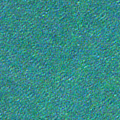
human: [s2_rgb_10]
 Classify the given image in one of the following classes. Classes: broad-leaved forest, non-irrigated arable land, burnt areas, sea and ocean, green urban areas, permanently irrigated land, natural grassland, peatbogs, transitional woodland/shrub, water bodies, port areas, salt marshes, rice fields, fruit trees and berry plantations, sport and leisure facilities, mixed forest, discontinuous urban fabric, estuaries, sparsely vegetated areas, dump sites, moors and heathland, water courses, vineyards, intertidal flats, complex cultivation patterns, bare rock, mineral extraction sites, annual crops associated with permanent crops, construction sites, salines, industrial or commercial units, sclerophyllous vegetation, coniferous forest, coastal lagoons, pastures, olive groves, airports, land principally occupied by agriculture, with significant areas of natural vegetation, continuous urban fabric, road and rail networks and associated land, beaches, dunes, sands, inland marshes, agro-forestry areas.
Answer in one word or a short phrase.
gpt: sea and ocean